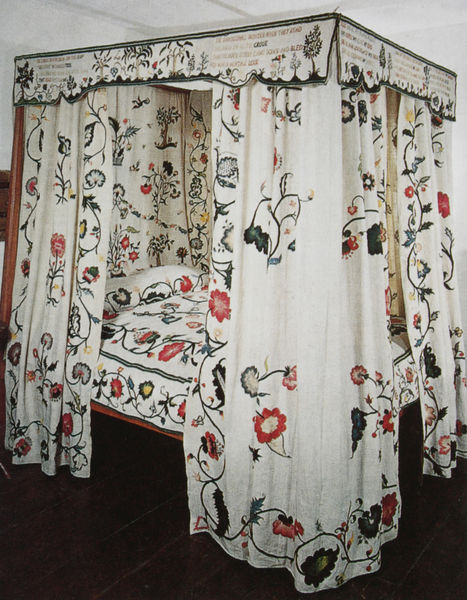
Titel: Bettvorhänge und Tagesdecke
Künstler: Mary Bulman
Standort: York (Maine)
Institution: Old Gaol Museum
Schlagwörter: blau, blätter, himmel, weiß, bäume, gelb, grün, wäsche, blume, blumen, bunt, hell, holz, nacht, zimmer, blüte, blüten, dach, rot, schloss, muster, ornament, wand, möbel, vorhang, boden, bestickt, interieur, stickerei, stoff, stoffe, tücher, decke, renaissance, ranken, schrift, liegen, schlafen, weis, dielen, kissen, jugendstil, vorhänge, diele, holzboden, handarbeit, inschrift, floral, verzierung, bett, bettdecke, deutsch, gestell, matratze, pfosten, foto, fotografie, fussboden, blumenmuster, motiv, linie, zweig, mohn, fliesen, text, beschriftung, dielenboden, ranke, girlanden, verziert, bettpfosten, geblümt, farbfoto, mittelalter, baldachin, hochzeit, blumenranken, textil, volkskunst, himmelbett, doppel, bettwäsche, kopfkissen, alkoven, gestellt, überzug, blumendekor, genäht, florales muster, böumen, liebesnest, matraze, mohnblume, doppelbett, bauernmalerei, bauernmalereo, ehebett, liegemöbel, schlafmöbel